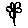
Label: flower